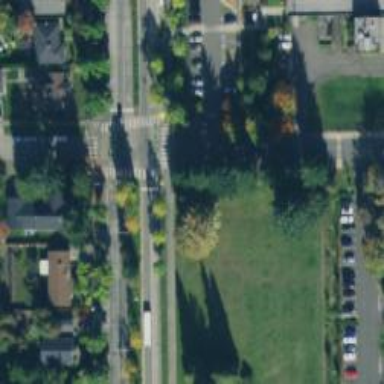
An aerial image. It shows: Zebra crossing with paired lines on footway.